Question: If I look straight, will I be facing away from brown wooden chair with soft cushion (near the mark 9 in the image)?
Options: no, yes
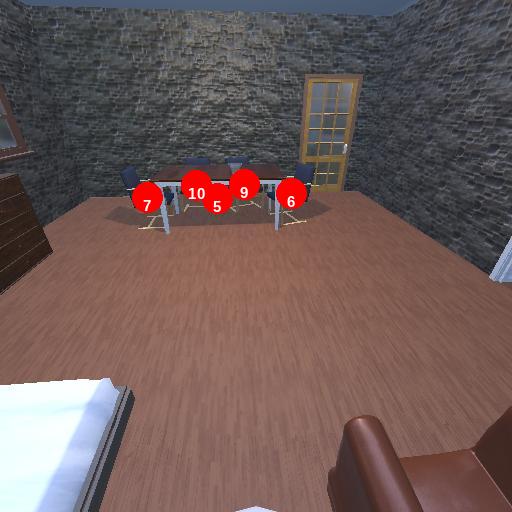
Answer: no